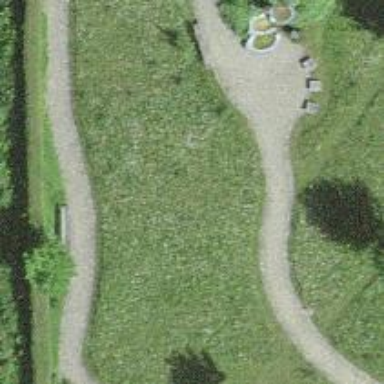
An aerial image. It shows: Bench for seating.